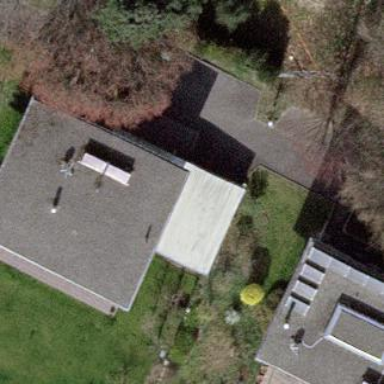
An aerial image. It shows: View of roof of building.